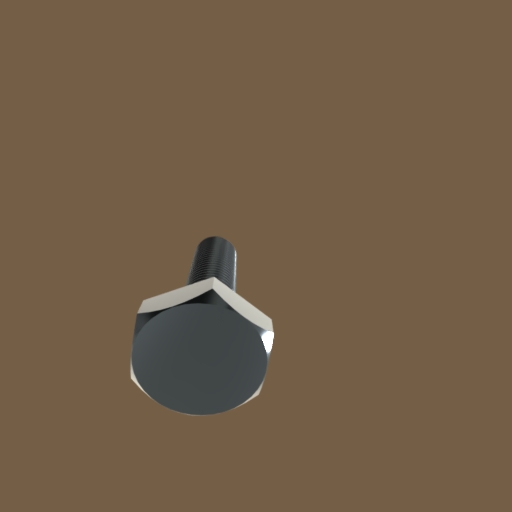
Label: bolt